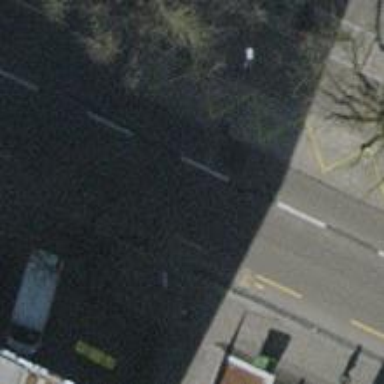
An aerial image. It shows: Trolleybus stop position for public transport.